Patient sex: F
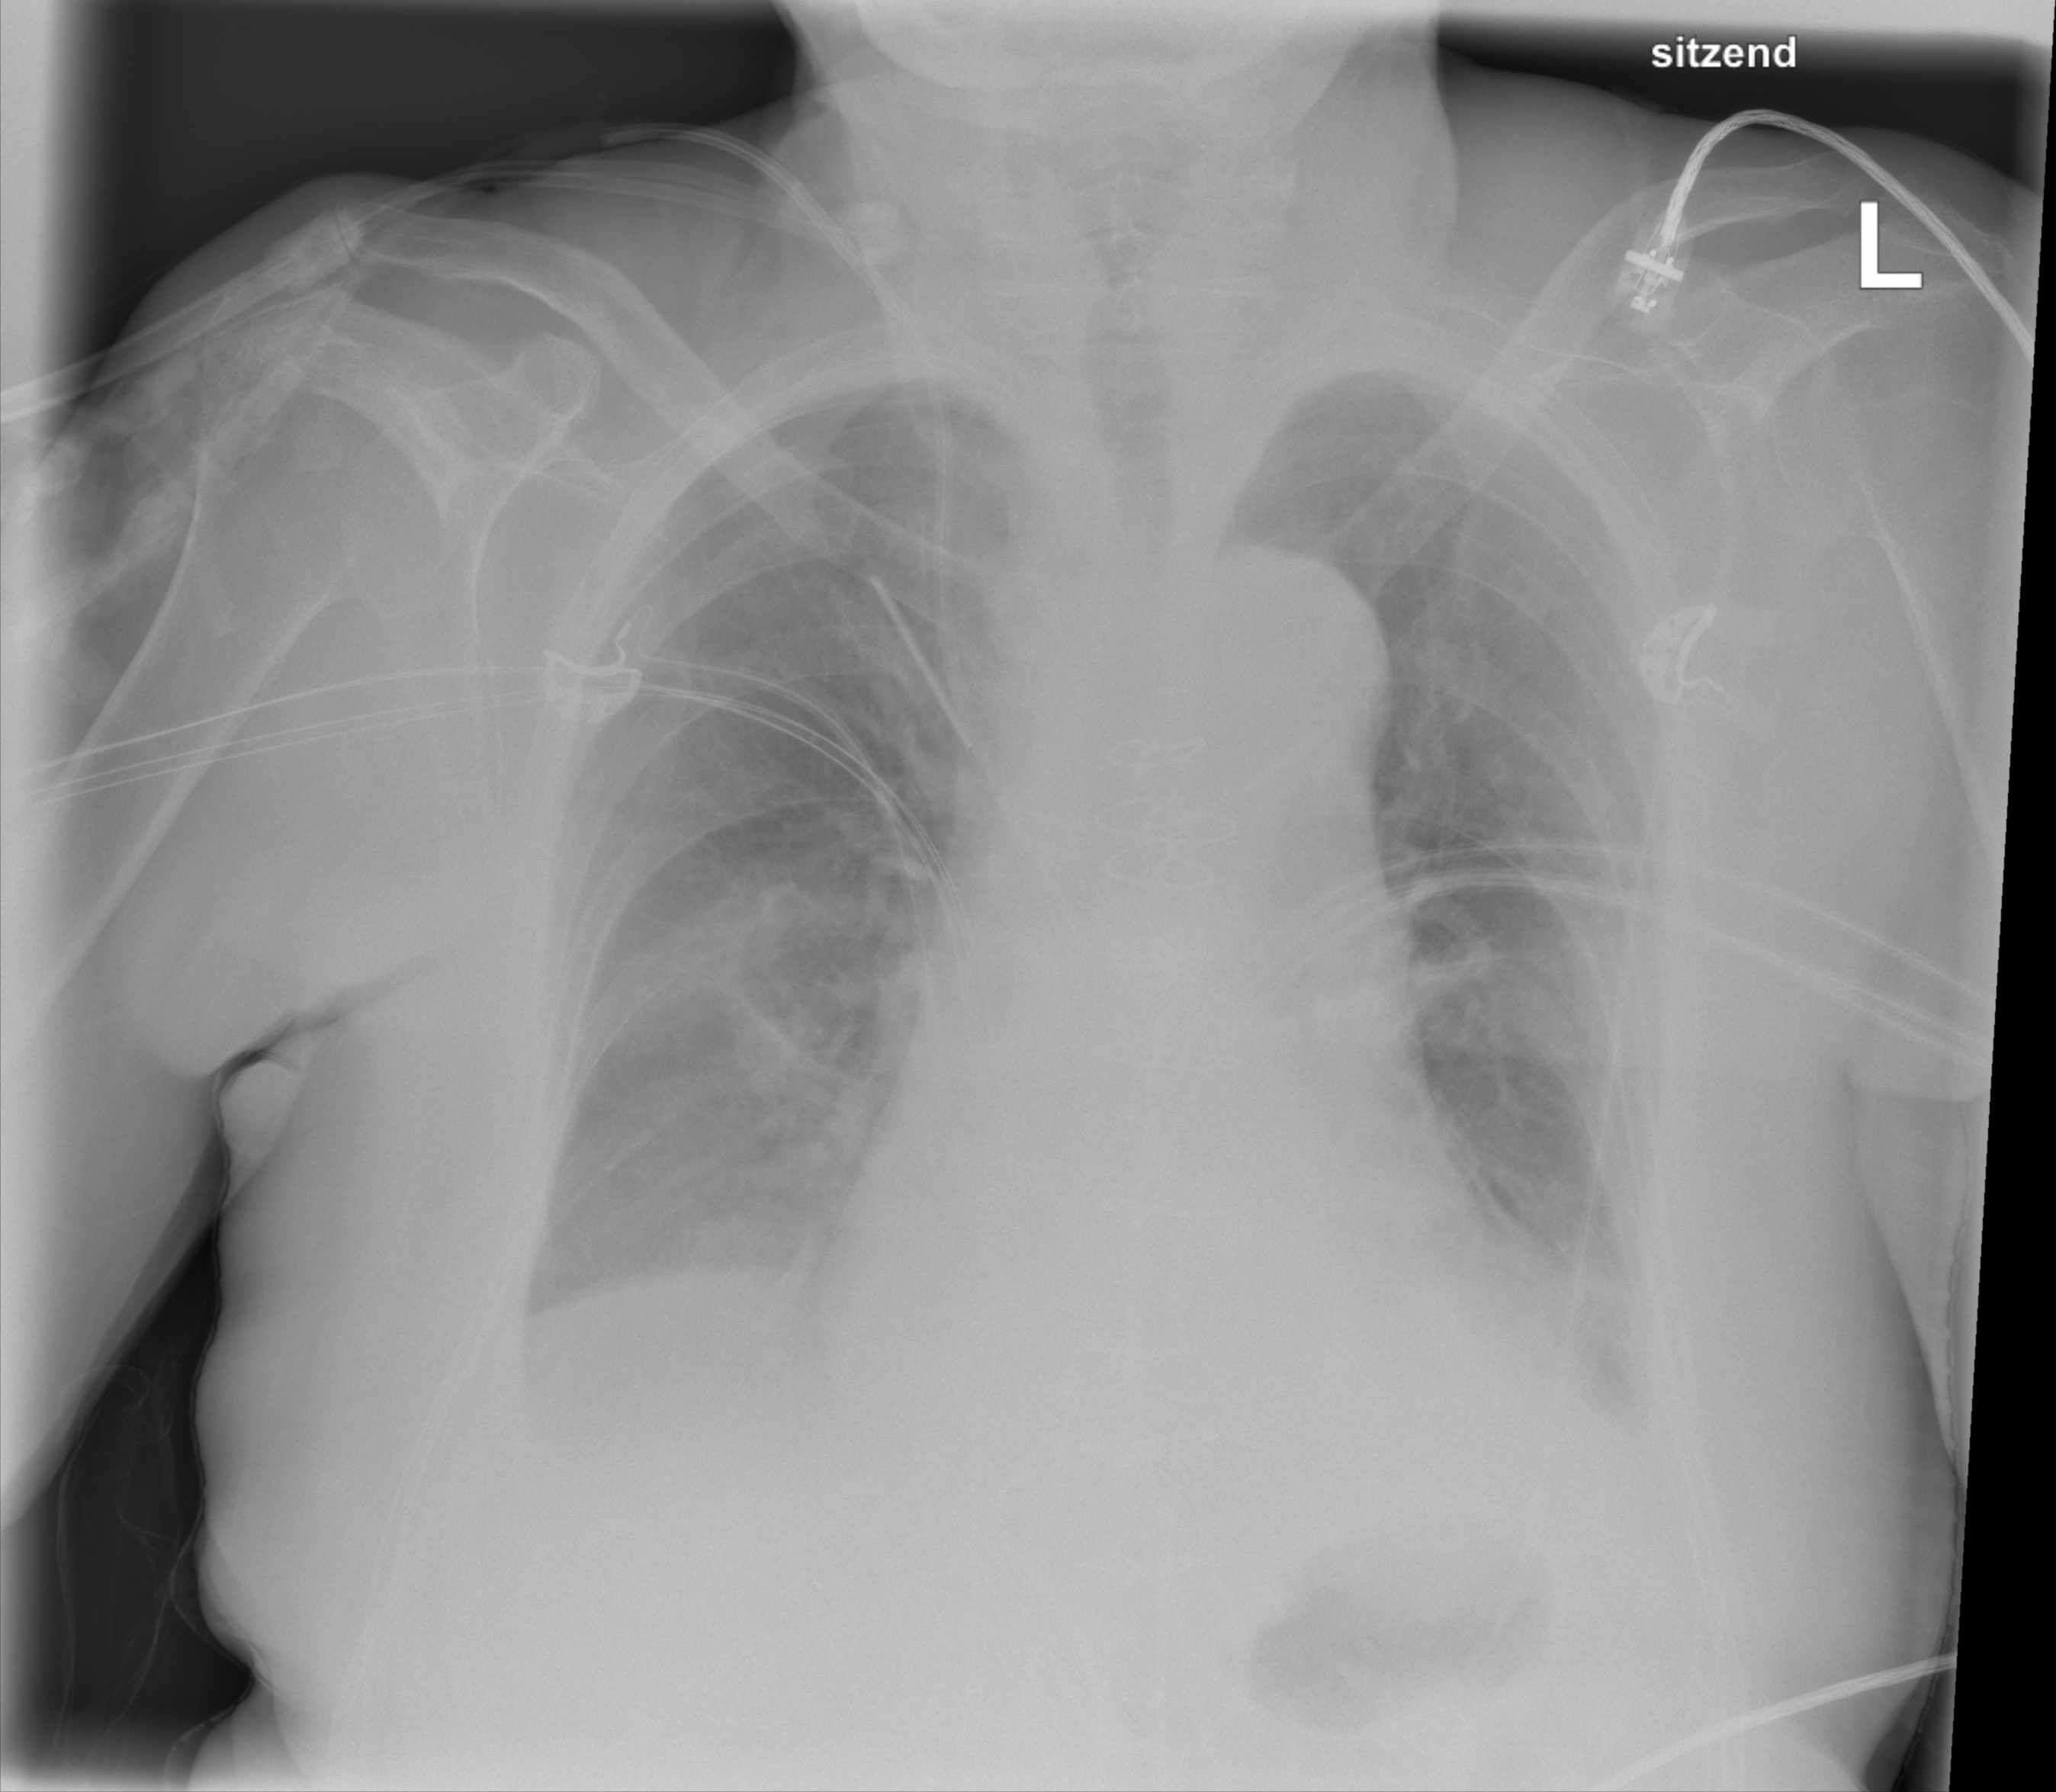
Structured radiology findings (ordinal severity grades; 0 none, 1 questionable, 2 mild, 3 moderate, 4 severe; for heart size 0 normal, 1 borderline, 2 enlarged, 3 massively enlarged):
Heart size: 2
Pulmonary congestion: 0
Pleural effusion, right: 1
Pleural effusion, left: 2
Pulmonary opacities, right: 0
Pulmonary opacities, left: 0
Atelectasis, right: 2
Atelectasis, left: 2